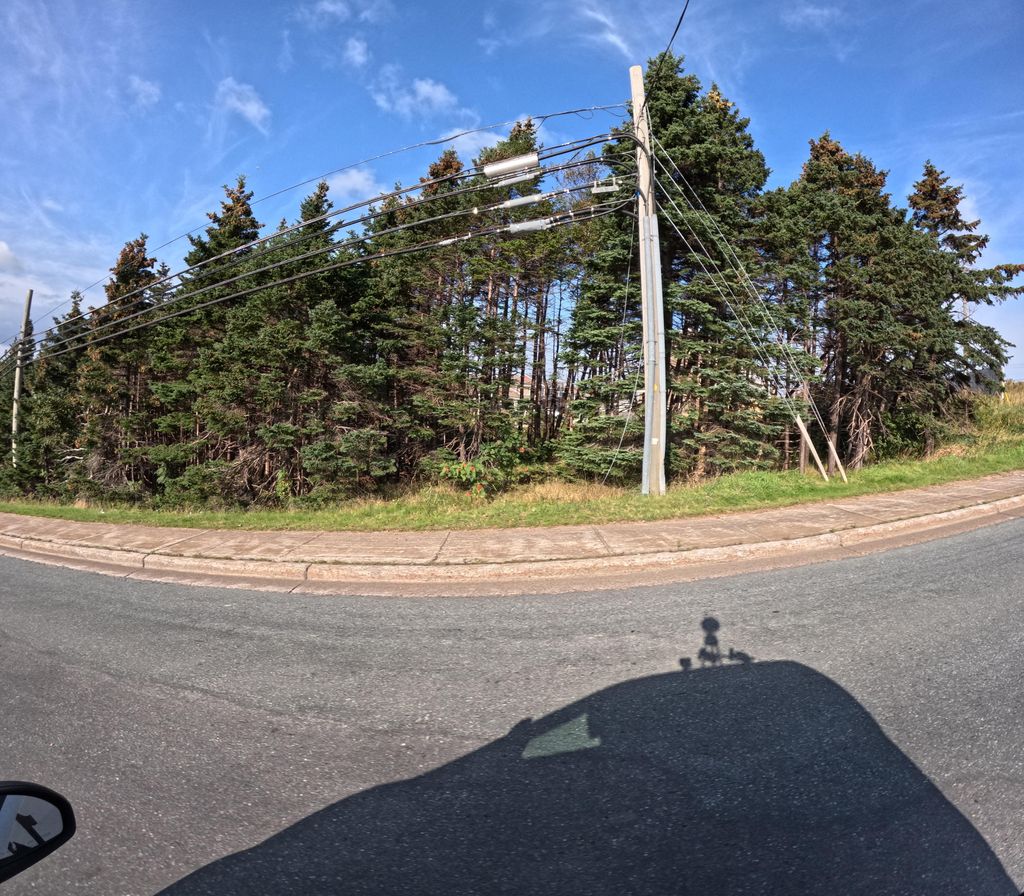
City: st_johns